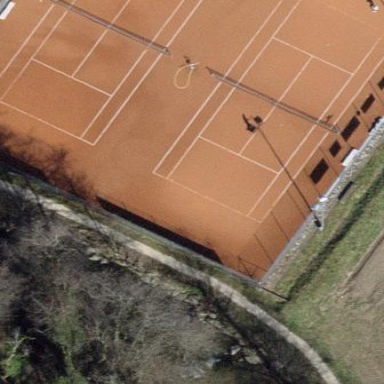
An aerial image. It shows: Tennis court on pitch designated for leisure land.